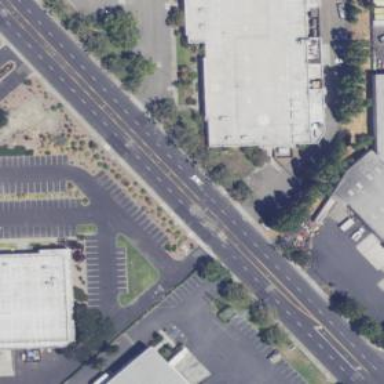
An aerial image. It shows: Unmarked road crossing.